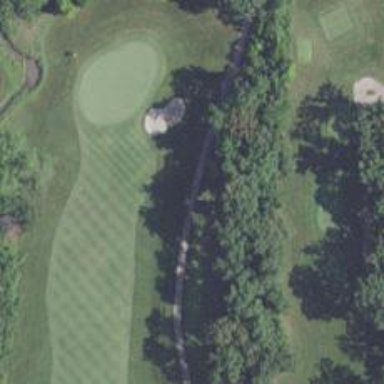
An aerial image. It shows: Path for golf carts.